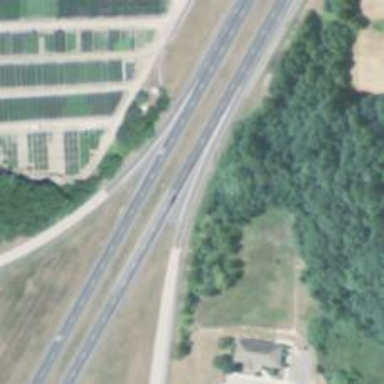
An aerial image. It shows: Trunk link highway.